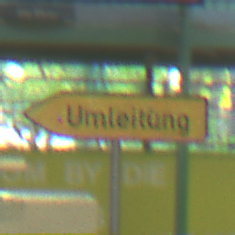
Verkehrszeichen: UmleitungswegweiserLinksweisend
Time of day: MorningAfternoon
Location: Roofed (Special)
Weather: NotSpecified
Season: NotSpecified
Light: Artificial